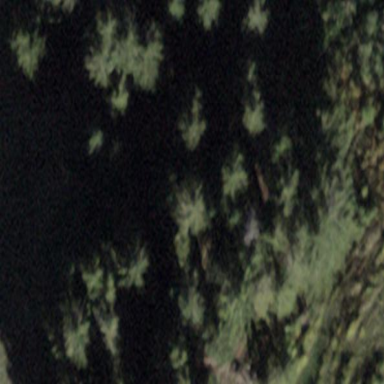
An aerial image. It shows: Forest area.